Field crop: maize
Growth stage: 2
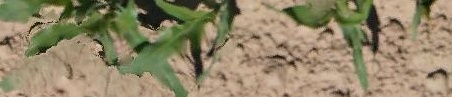
Species: maize